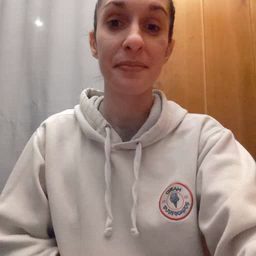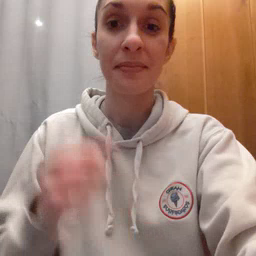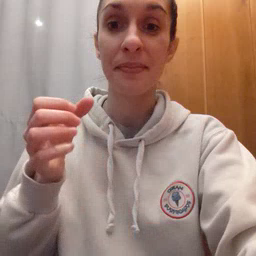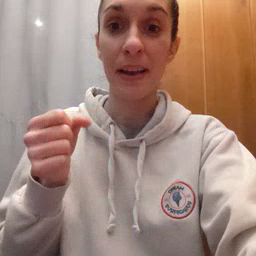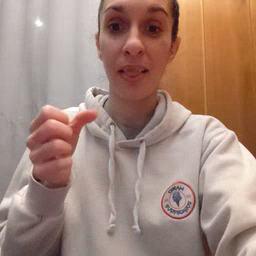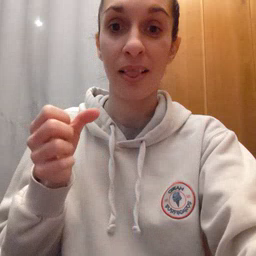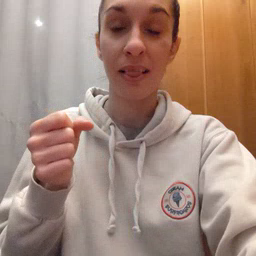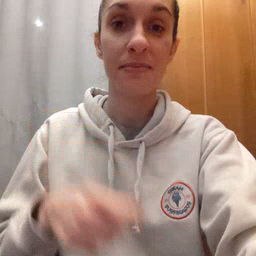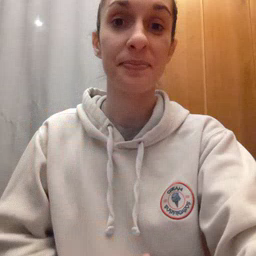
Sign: milk